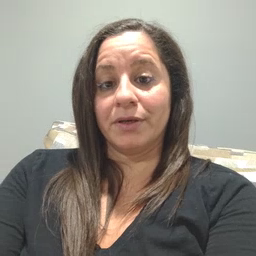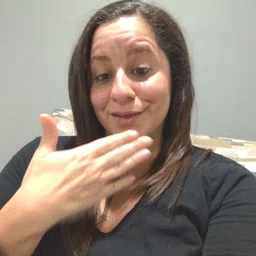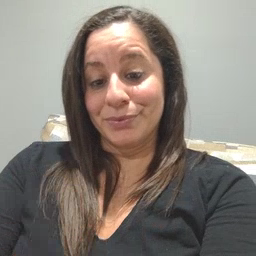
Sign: thankyou